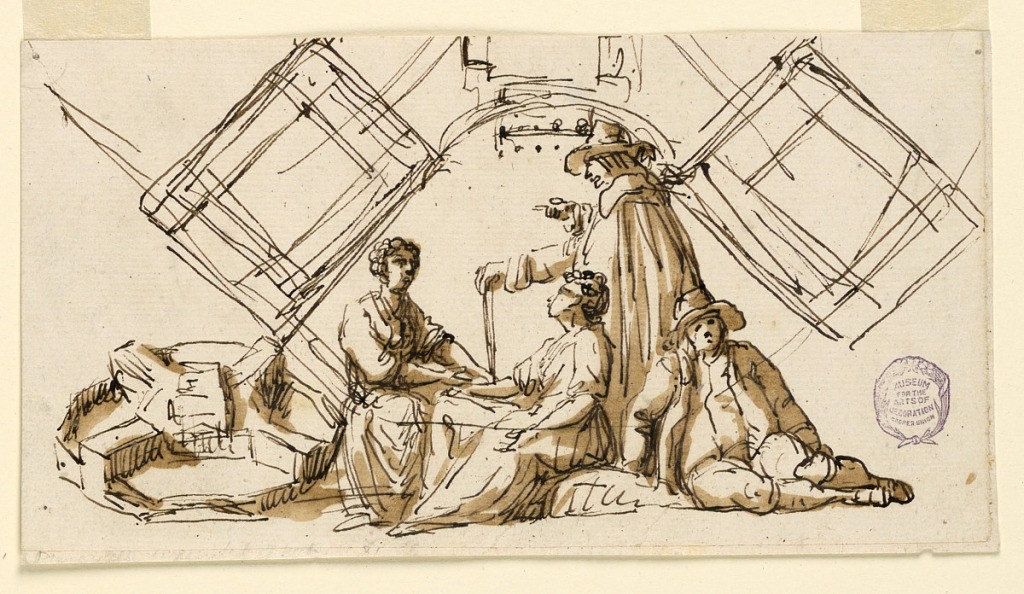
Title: Part of a sheet of a drawing book: figures and architectural plans
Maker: Giuseppe Barberi, Italian, 1746–1809
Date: late 18th century
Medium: Pen and brown ink, brush and brown wash, bistre, on paper
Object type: Drawing
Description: A group of two women sitting and a man standing are engaged in conversation. He is attired in according to seventeenth century Dutch fashion. Another man, seated at right, is clothed like a Dutch peasant. At left, is a bird's eye view of a structure in wheel form; a sketch of a part of its plan is above the figures.